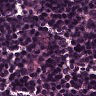
Metastatic tissue present: no